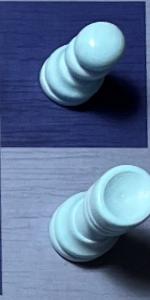
Label: Rook_White